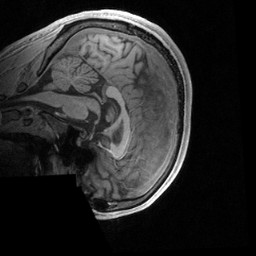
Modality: T1w
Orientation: sagittal
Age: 19
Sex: male
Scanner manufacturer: siemens
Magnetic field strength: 3 T
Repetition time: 2.4 s
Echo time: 0.00224 s